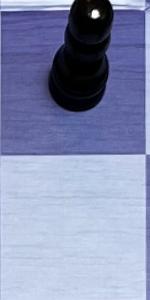
Label: Empty